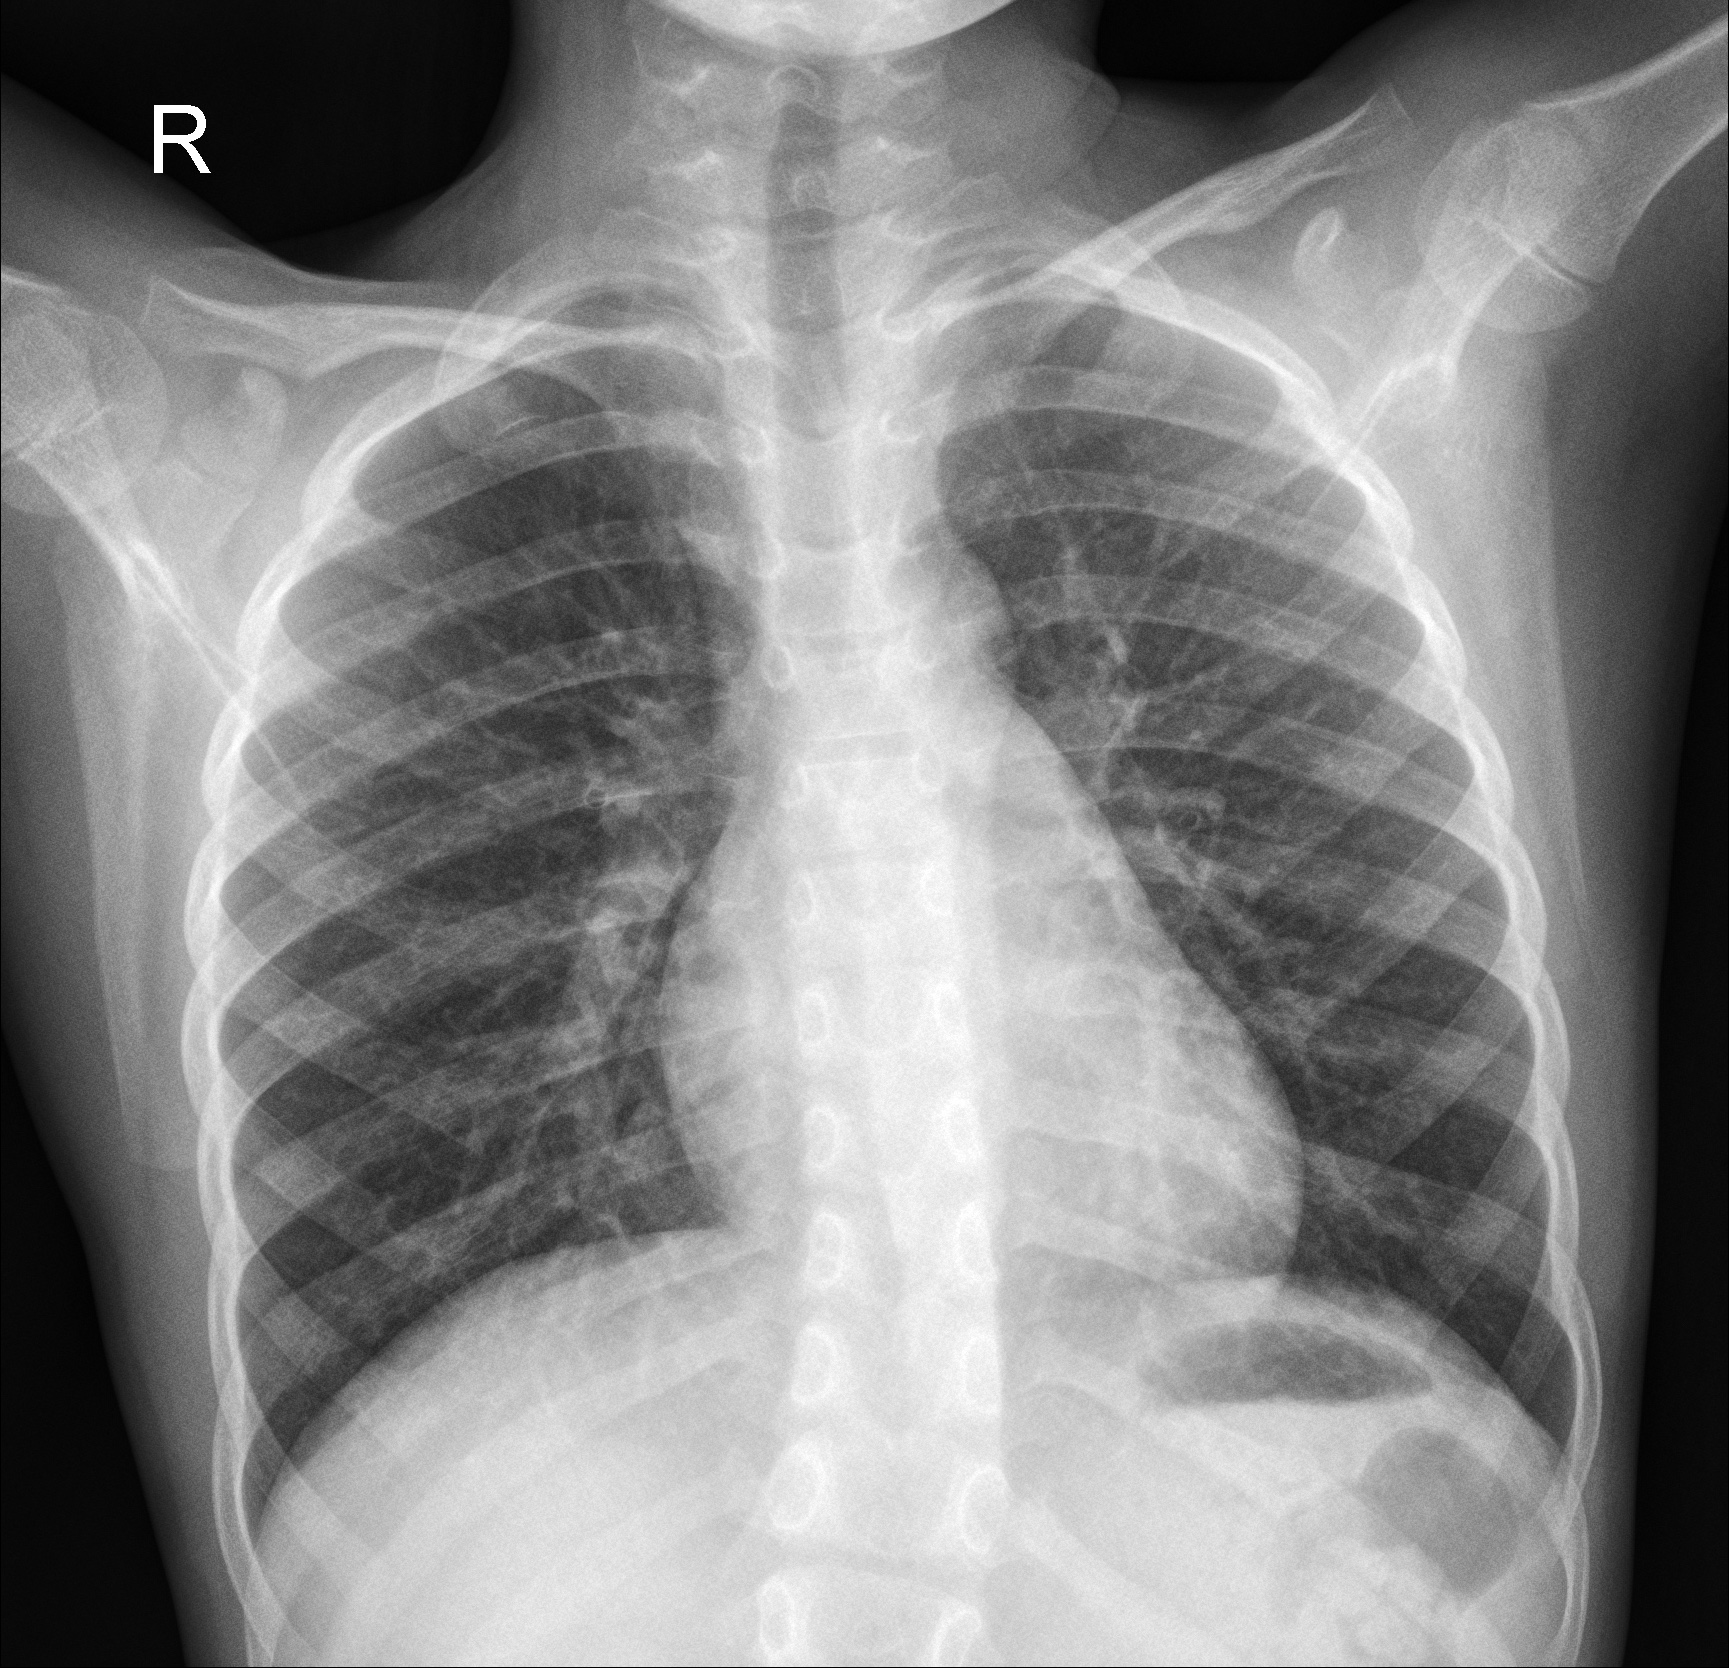
Diagnosis: NORMAL